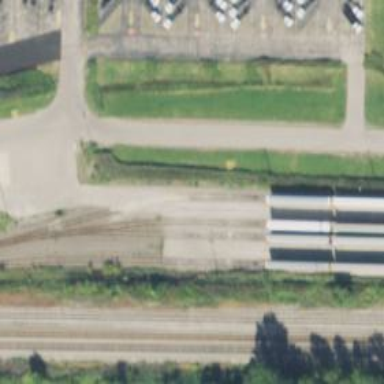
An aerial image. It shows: Railway yard.